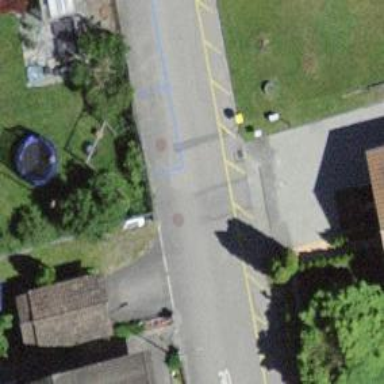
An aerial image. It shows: Post box.